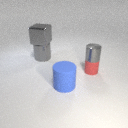
small gray metal cylinder above small red rubber cylinder